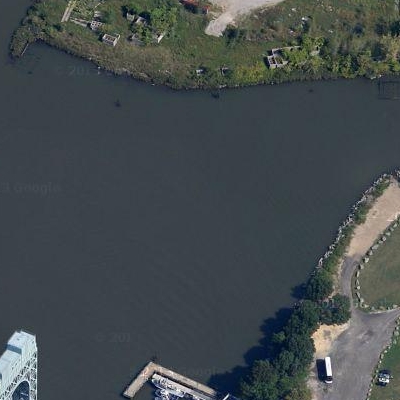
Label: RiverLake